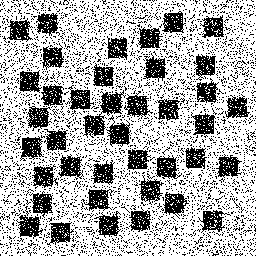
Squares: 40
Triangles: 0
Stars: 0
Total shapes: 40